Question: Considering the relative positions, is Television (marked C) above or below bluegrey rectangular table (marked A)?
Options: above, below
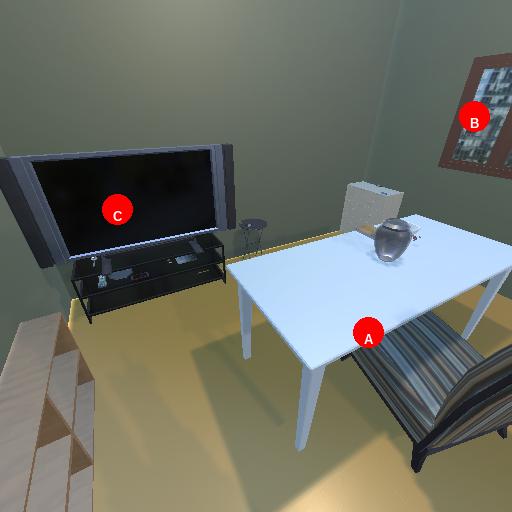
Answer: above